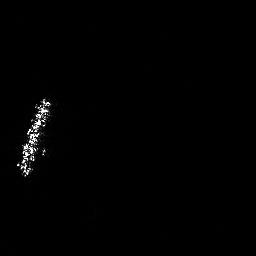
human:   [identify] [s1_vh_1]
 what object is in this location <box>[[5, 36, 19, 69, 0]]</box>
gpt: <ref>1 large ship at the left</ref>